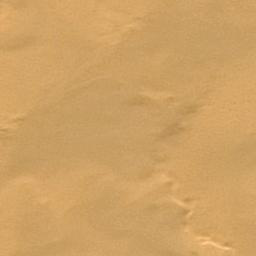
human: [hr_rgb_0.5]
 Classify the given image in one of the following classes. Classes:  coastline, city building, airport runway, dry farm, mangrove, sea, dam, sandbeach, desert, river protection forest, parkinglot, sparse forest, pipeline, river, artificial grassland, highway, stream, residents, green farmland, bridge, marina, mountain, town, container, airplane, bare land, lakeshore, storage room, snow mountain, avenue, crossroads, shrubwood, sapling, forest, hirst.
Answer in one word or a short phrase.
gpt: desert